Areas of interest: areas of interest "Zoo"
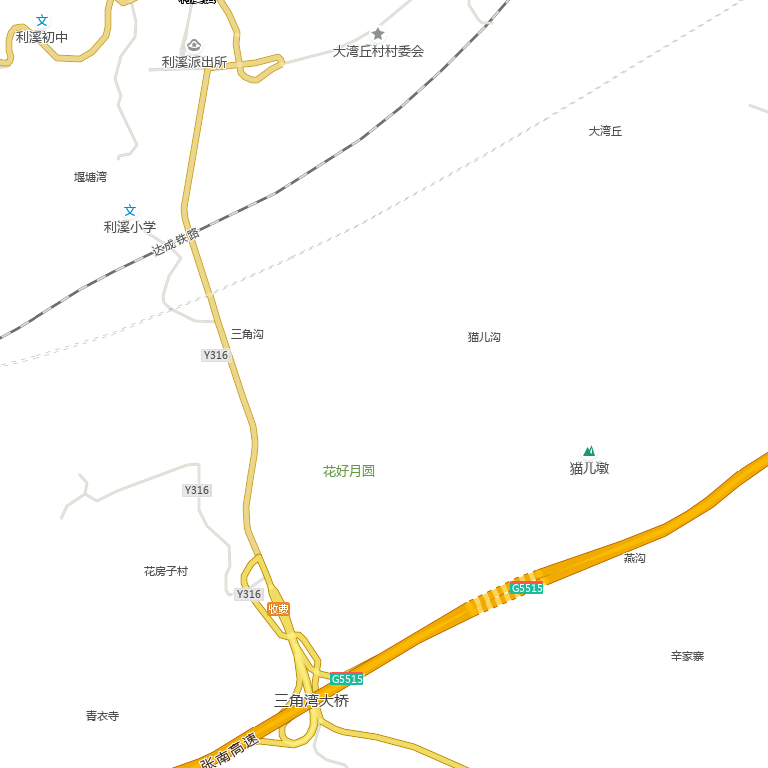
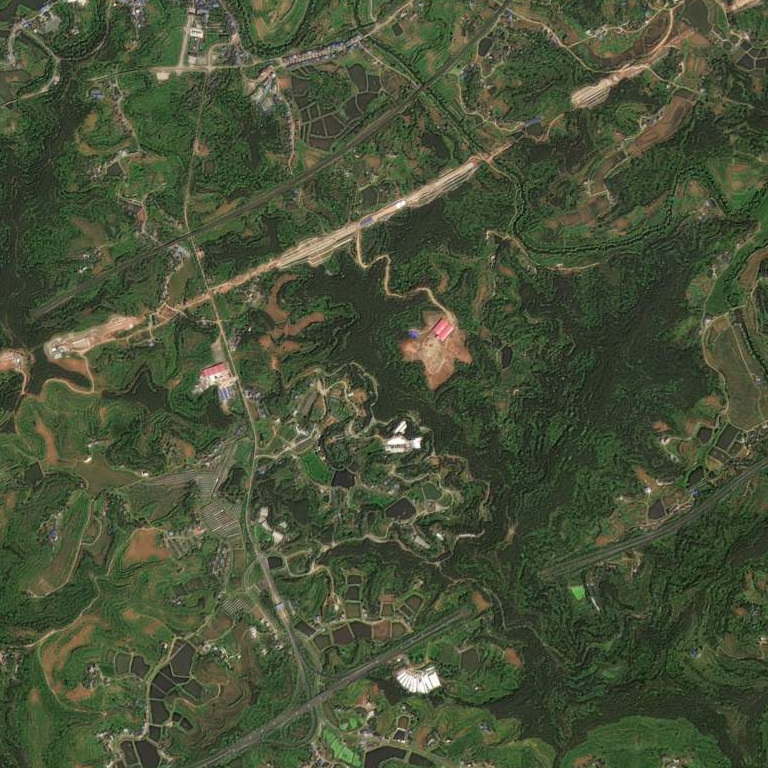